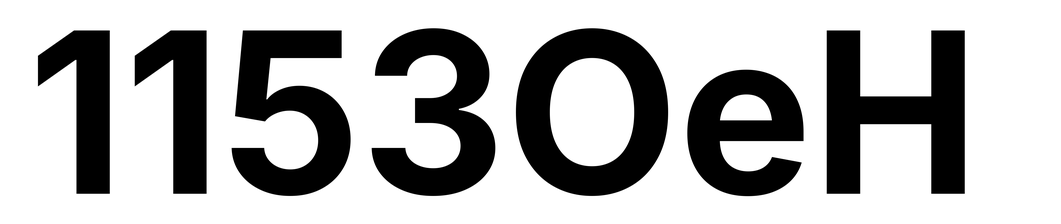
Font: Inter_Bold